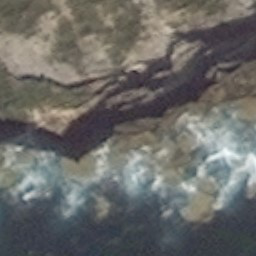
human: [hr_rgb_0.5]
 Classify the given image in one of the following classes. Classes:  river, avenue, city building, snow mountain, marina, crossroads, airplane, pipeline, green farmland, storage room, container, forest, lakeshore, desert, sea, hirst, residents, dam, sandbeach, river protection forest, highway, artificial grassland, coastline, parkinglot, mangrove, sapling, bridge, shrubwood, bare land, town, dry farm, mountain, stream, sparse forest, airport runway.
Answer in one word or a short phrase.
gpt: coastline